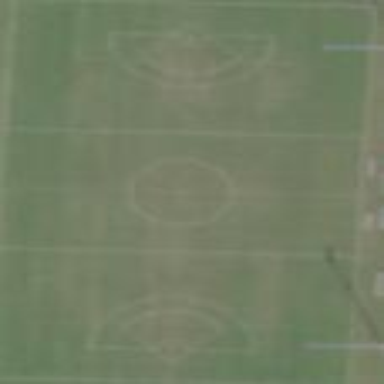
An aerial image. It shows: Soccer pitch for outdoor sports and leisure activities.